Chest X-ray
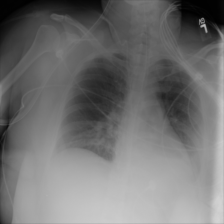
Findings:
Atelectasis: negative
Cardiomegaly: negative
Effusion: negative
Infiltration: negative
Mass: negative
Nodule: negative
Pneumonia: negative
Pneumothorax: negative
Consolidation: negative
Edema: negative
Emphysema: negative
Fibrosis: negative
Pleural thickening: negative
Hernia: negative